Question: I've added the angular-bootstrap pagination widget to my app. It works perfectly but if I click the Next button in quick succession, the whole widget highlights.

Is there a way to stop this highlighting?
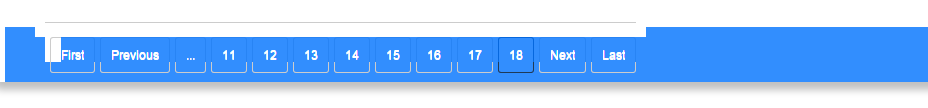
Answer: The rule is 'user-select'. Use this class:
'''
.noselect {
-webkit-touch-callout: none;
-webkit-user-select: none;
-khtml-user-select: none;
-moz-user-select: none;
-ms-user-select: none;
user-select: none;
}
'''
'''
.noselect {
-webkit-touch-callout: none;
-webkit-user-select: none;
-khtml-user-select: none;
-moz-user-select: none;
-ms-user-select: none;
user-select: none;
}
'''
'''
<p>You can select me.</p>
<p class="noselect">Dare to select me.</p>
'''